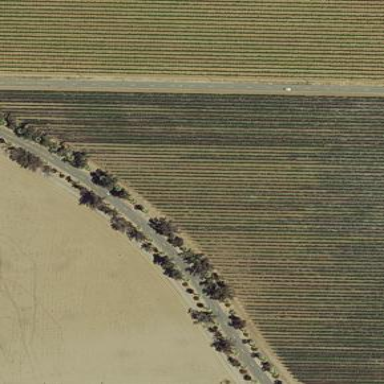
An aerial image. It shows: Vineyard growing grapes.